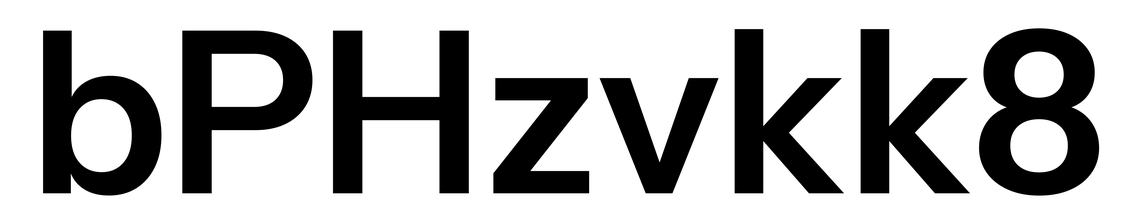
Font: InstrumentSans_SemiBold